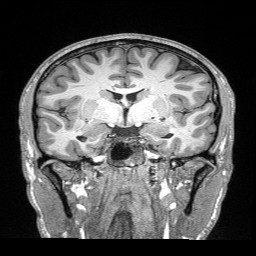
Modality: T1w
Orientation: sagittal